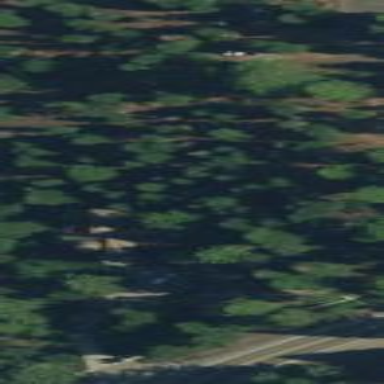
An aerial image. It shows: Evergreen needle-leaved woodland.